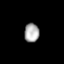
Tissue: lung
Cell type: Epithelial cells
Senescence score: 0.203
Nuclear area (px): 273
Mean DAPI intensity: 170.436